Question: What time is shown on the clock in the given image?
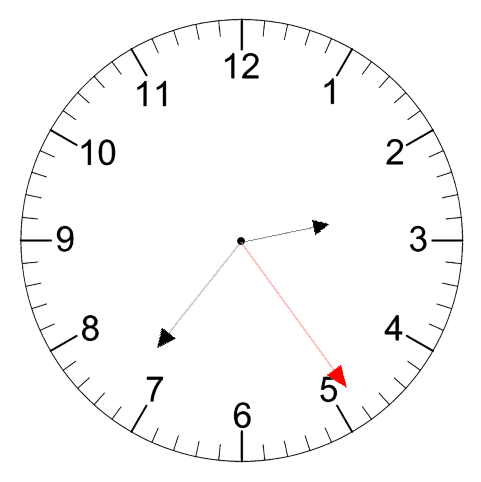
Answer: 02:36:24